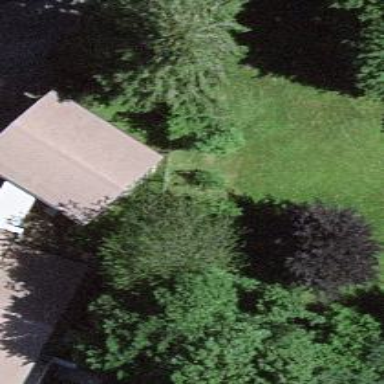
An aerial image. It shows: Garage.